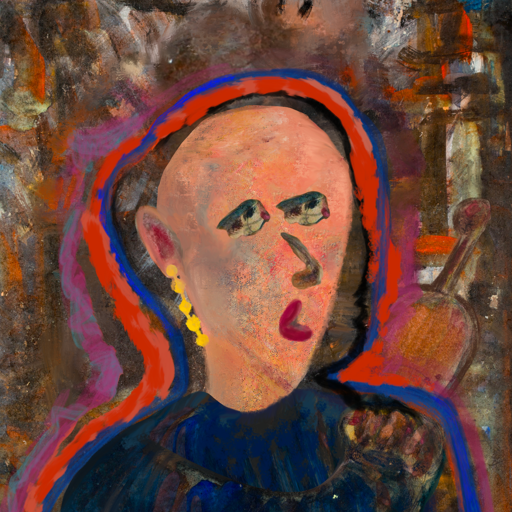
Background: GypsyQueen, Head And Neck Side: Irani, Face Side: Pipe, Bust: Pipe, Hair Side: Experience, Head Accessory: Blank, Second Necklace: Blank, Necklace: Blank, Baby: Blank